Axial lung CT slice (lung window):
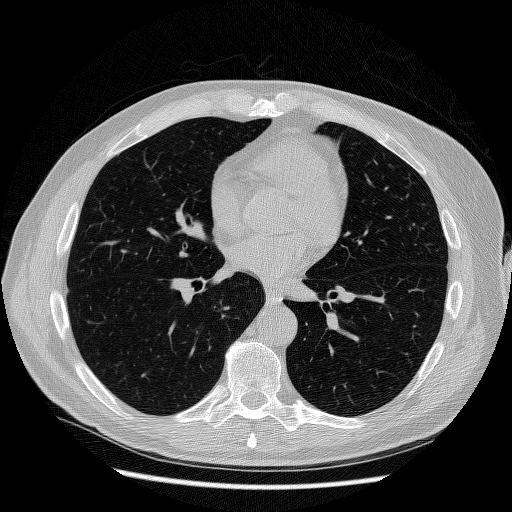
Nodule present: no